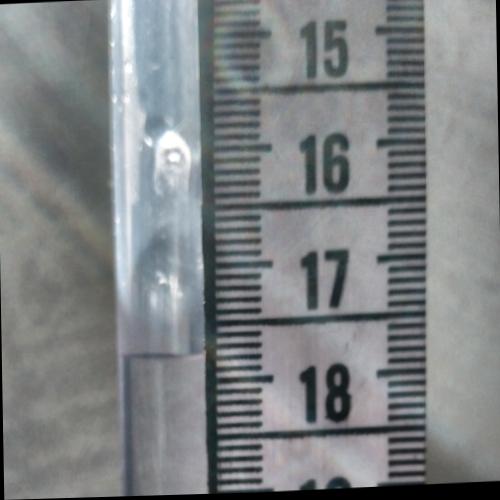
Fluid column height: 17.8 cm